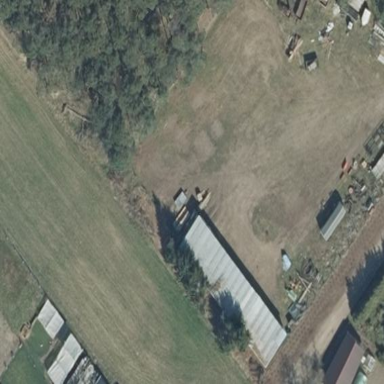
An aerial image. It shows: Farmyard area.